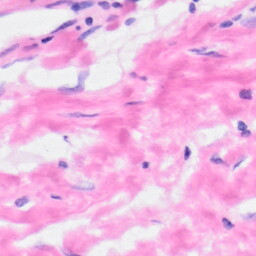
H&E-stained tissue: Kidney